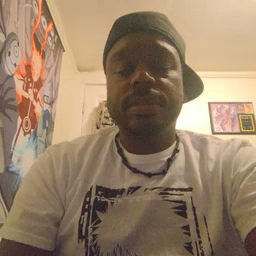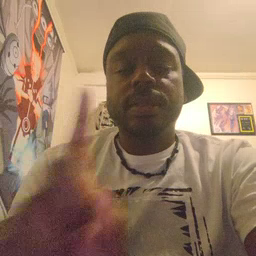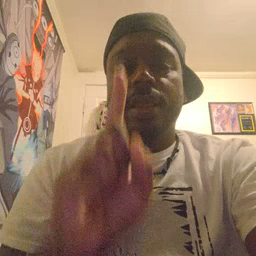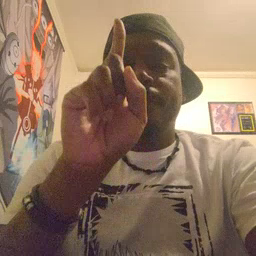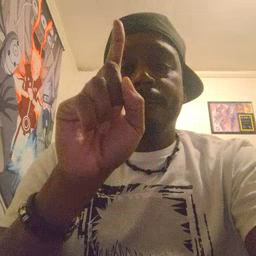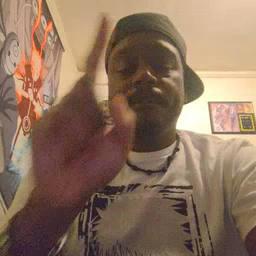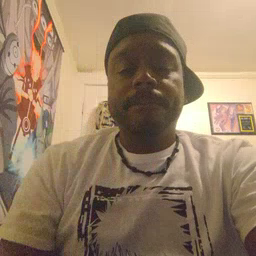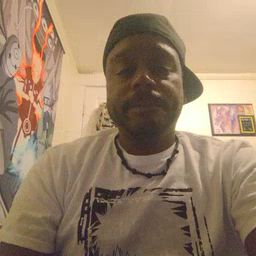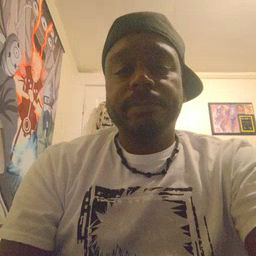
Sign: up